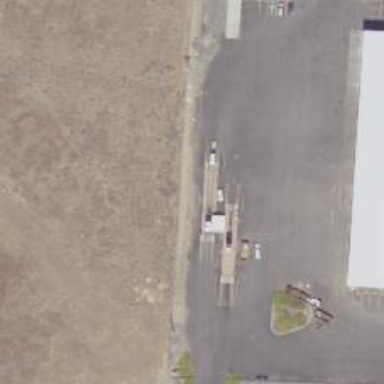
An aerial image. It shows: Weighbridge facility.